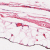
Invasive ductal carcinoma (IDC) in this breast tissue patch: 0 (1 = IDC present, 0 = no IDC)